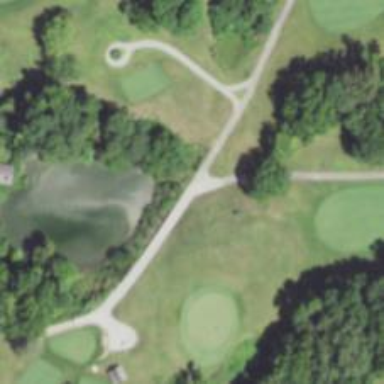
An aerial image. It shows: Footway that doubles as golf path.